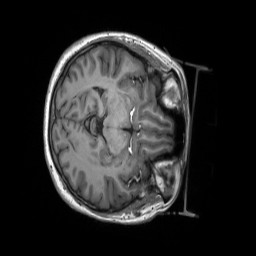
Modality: T1w
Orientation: axial
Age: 56
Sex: female
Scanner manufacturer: siemens
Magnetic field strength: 3 T
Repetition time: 2.53 s
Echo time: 0.00219 s